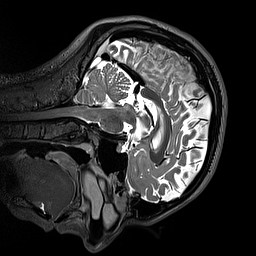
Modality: T2w
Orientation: sagittal
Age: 25
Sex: male
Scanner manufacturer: siemens
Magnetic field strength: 3 T
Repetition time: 3.2 s
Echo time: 0.412 s